Interaction volume radius: 10 \u00c5
Interaction volume height: 45 \u00c5
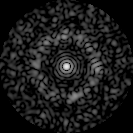
Disorder parameter: 0.8272